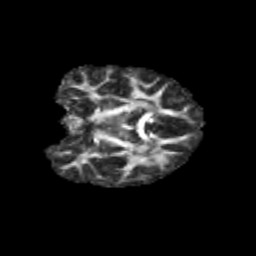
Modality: FA
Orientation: coronal
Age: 11
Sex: female
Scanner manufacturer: siemens
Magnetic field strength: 3 T
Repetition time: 3.8 s
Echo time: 0.07 s